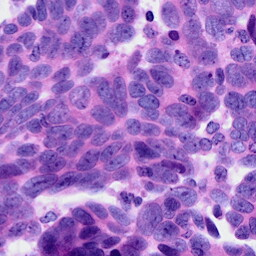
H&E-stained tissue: Ovarian